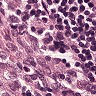
Metastatic tissue present: no